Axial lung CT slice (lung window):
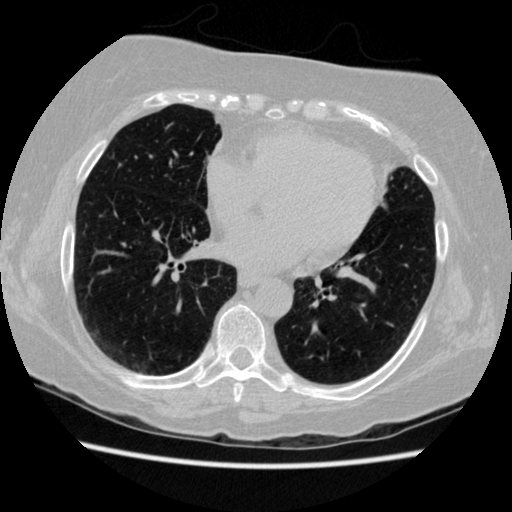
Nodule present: no